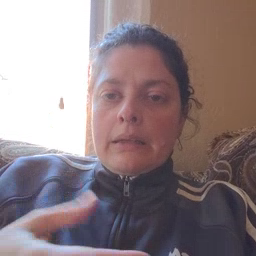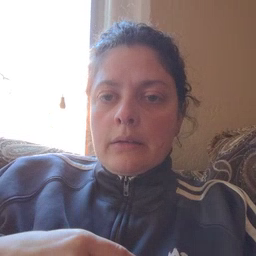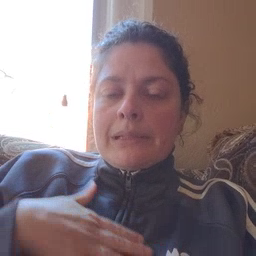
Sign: many